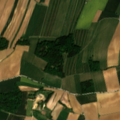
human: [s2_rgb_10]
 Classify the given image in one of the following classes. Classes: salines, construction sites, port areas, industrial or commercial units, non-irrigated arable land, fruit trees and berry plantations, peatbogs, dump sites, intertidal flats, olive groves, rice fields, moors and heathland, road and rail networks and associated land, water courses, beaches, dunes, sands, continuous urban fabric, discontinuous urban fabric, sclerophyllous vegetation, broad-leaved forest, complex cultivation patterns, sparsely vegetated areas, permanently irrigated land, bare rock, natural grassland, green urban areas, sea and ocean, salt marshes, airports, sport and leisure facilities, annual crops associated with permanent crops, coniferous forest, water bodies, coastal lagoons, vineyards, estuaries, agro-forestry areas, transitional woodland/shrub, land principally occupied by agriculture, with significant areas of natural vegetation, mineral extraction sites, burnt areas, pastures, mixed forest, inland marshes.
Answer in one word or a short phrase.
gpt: non-irrigated arable land, land principally occupied by agriculture, with significant areas of natural vegetation, mixed forest